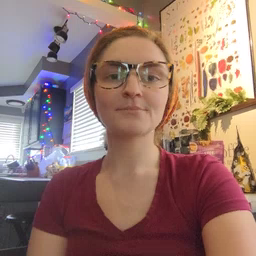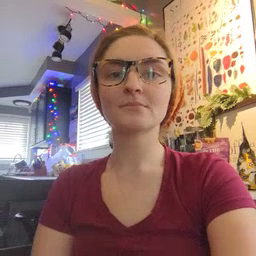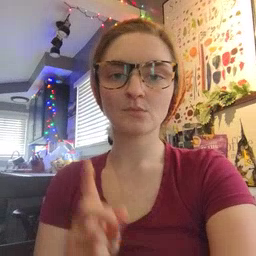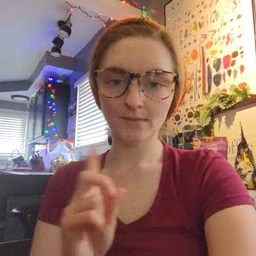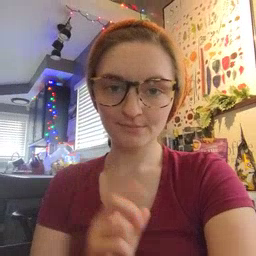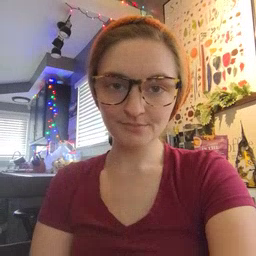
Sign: where